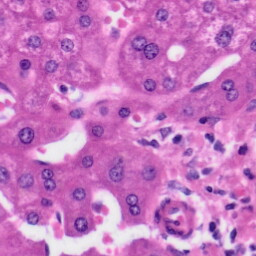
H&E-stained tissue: Liver